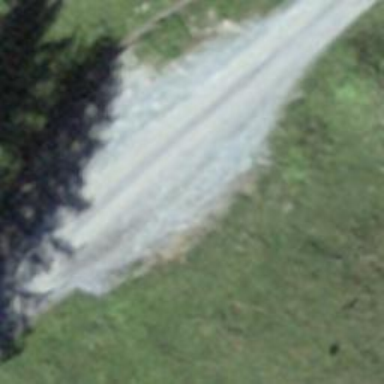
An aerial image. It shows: Passing place on the road.